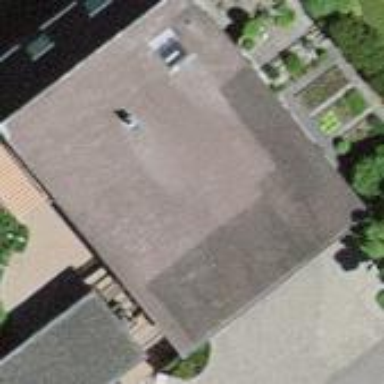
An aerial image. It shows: Residential building.